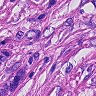
Metastatic tissue present: yes